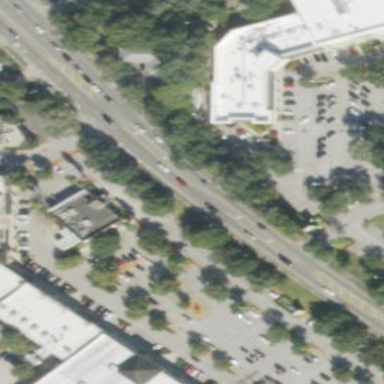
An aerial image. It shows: Retail area.